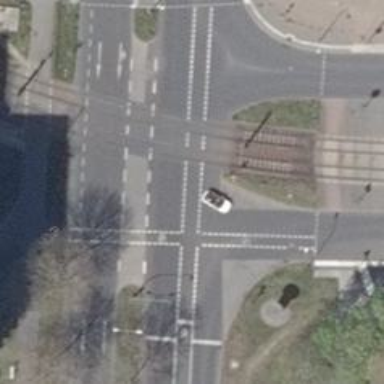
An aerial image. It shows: Tram level crossing equipped with traffic signals.